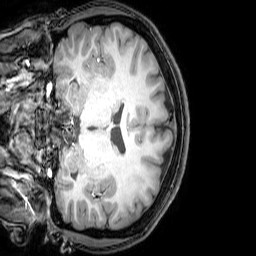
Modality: T1w
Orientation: coronal
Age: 20
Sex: female
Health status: healthy
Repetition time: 0.081 s
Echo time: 0.037 s